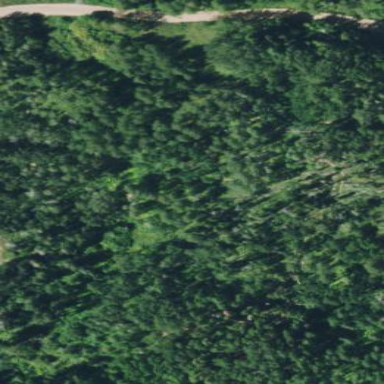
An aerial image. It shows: Woodland with needle-leaved trees.